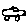
Label: car